Field crop: maize
Growth stage: 2
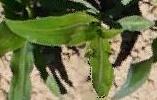
Species: maize